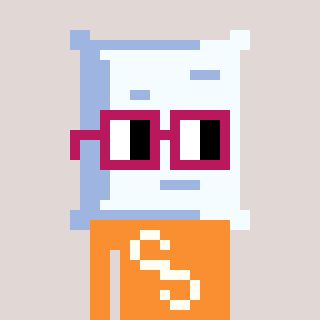
a pixel art character with square dark red glasses, a pillow-shaped head and a orange-colored body on a warm background